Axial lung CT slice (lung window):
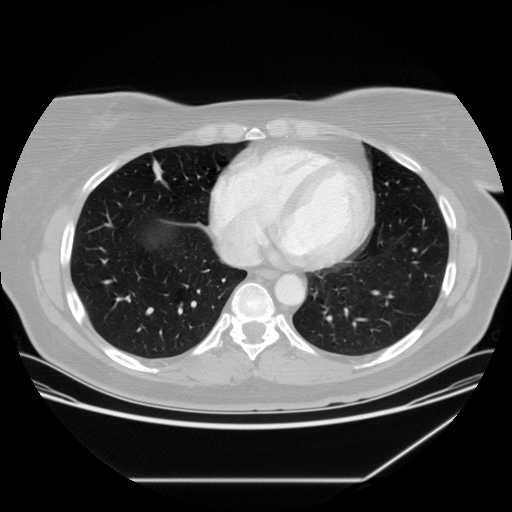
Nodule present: no